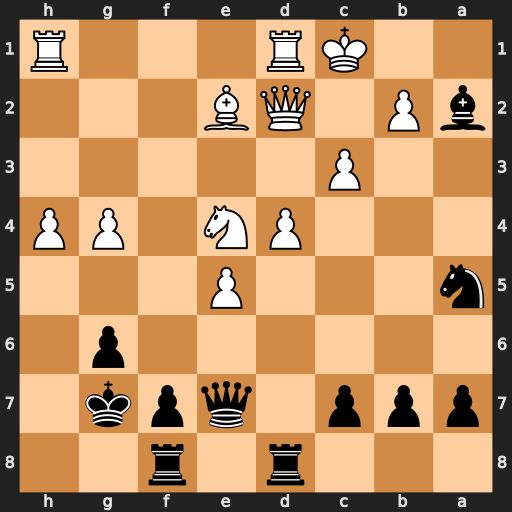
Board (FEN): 3r1r2/ppp1qpk1/6p1/n3P3/3PN1PP/2P5/bP1QB3/2KR3R
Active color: b
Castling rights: -
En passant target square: -
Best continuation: Nb3+ Kc2 Nxd2